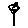
Label: flower